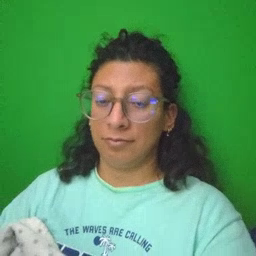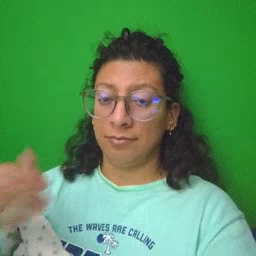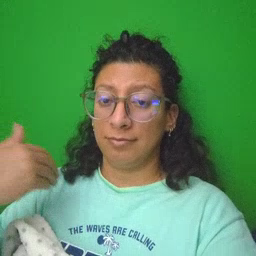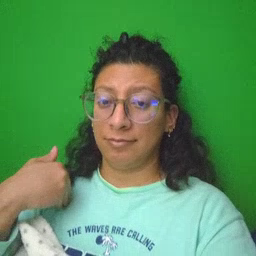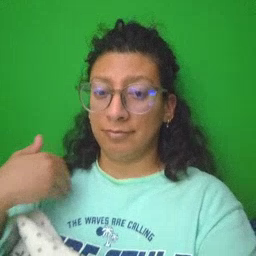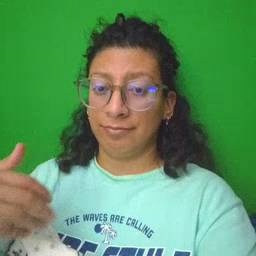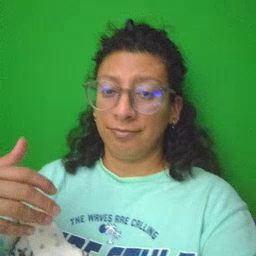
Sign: have